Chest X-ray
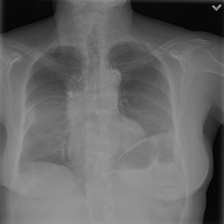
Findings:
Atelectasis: negative
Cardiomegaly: negative
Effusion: negative
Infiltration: negative
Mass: negative
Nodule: negative
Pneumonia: negative
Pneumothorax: negative
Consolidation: negative
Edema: negative
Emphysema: negative
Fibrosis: negative
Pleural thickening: negative
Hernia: negative